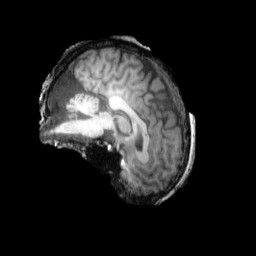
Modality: T1w
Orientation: sagittal
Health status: ill
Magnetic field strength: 3 T